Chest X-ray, PA view. Patient: 43 years old, sex M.
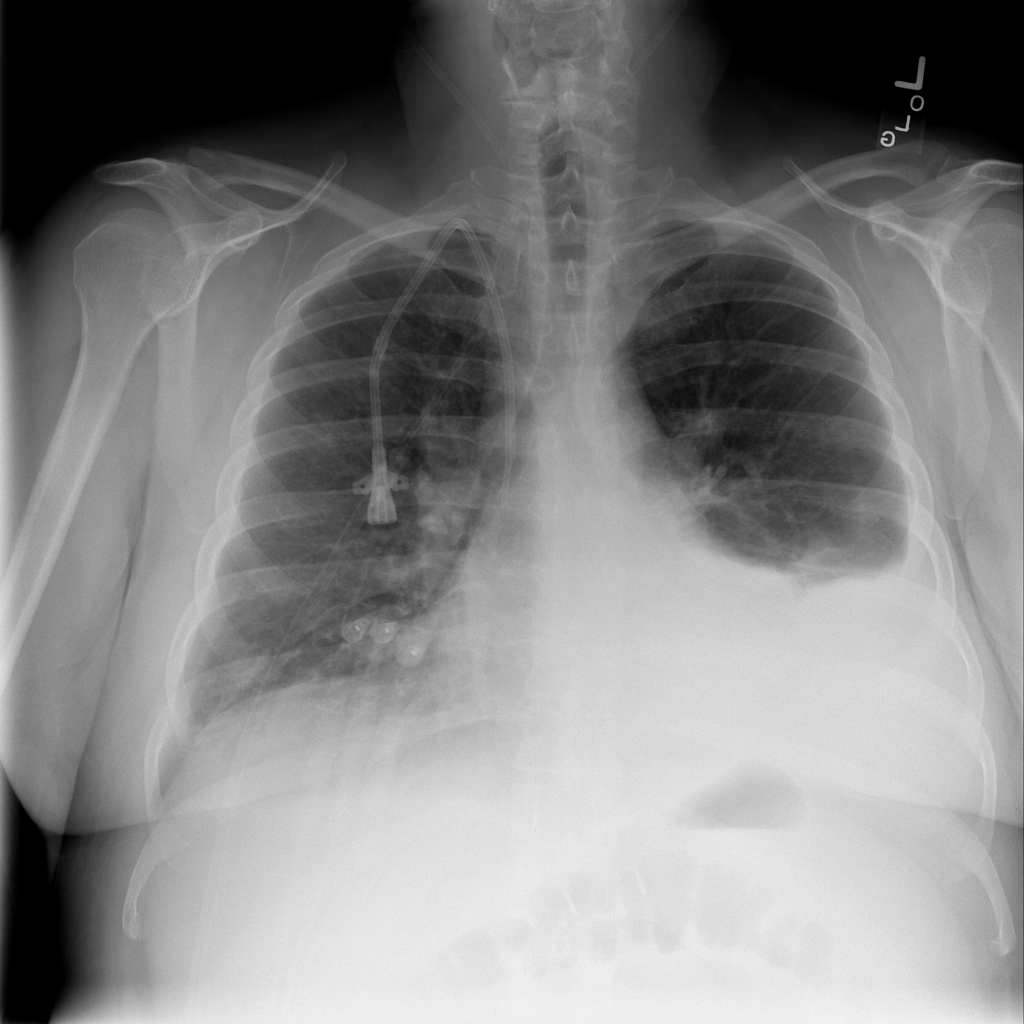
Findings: Effusion